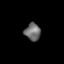
Tissue: prostate
Cell type: T cells
Senescence score: 0.2101
Nuclear area (px): 264
Mean DAPI intensity: 110.648